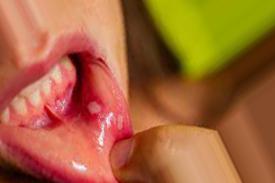
Condition: Mouth Ulcer